Question: I receive information from another page from a payment processor. On the admin panel I can assign the page where it will end its process and redirect there. When I check this final page I use as a response page.
I can see all important information when I enter in Chrome Devtools --> Network --> Payload
How can I get this info in CodeBehind on 'Page_load'?
I tried using 'request.form.allkeys' but didn't return anything.
Here is an example of what I see:

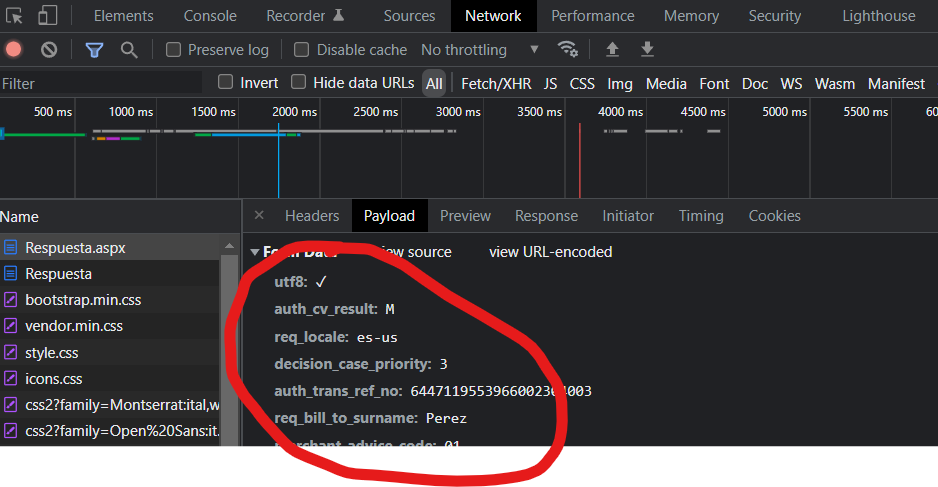
Answer: I found what was the error.
If you are using FriendlyUrls on ASP.NET the url you set on your payment processor must not have the extension for the page where is it supposed to receive the info.
After i made the correction i could see the parameters using:
Request.Form["name_of_parameter"]